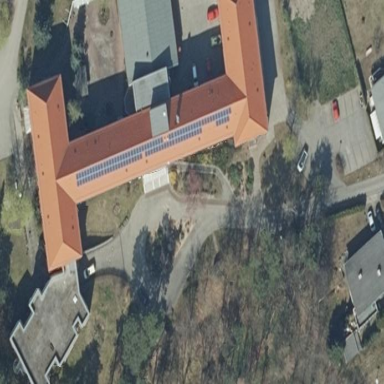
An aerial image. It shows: Building that serves as nursing home.